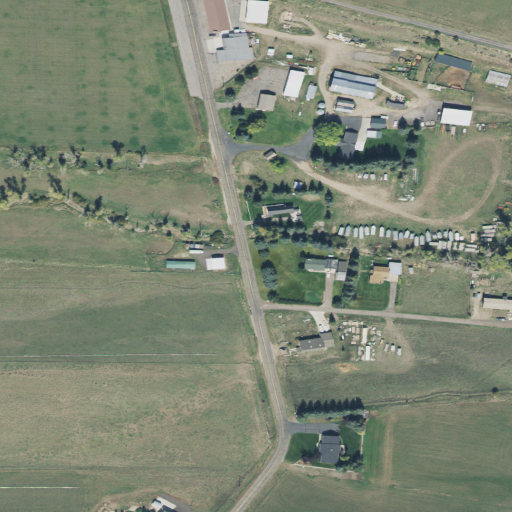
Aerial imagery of valley in Utah named Hoyt Canyon containing shrub, open development, pasture, medium intensity development, low intensity development, high intensity development, and deciduous forest